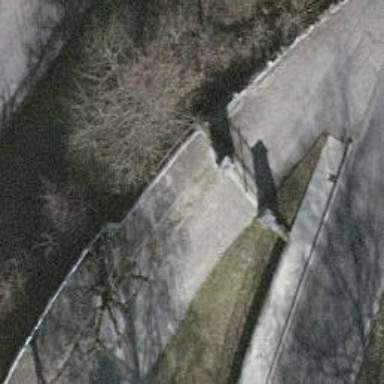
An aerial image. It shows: Lift gate barrier.